Question: Determine whether the two graphs given in the figure are isomorphic. If you think they are isomorphic, answer 1; if you think they are not isomorphic, answer 0.
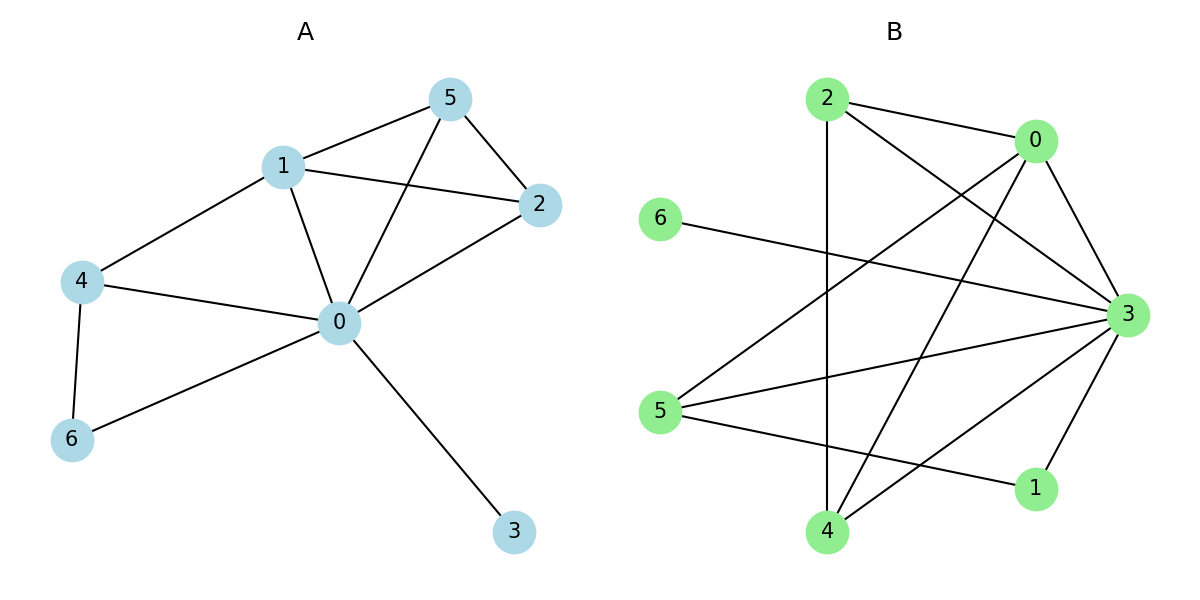
Answer: 1